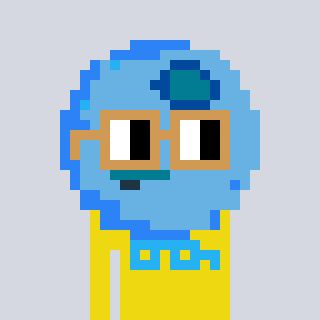
a pixel art character with square brown glasses, a blueberry-shaped head and a yellow-colored body on a cool background